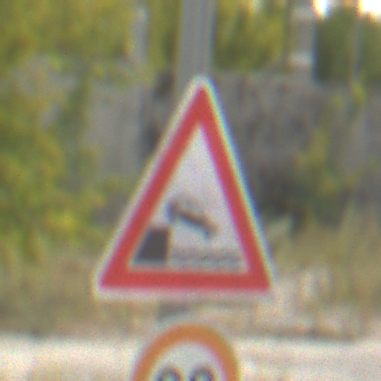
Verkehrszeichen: Ufer
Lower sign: Geschwindigkeit30
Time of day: Midday
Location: Outdoor (Suburban)
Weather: PartlyCloudy
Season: Summer
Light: Natural